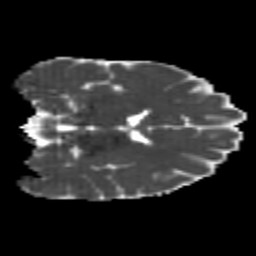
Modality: MD
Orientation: coronal
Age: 22
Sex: female
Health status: healthy
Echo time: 0.074 s